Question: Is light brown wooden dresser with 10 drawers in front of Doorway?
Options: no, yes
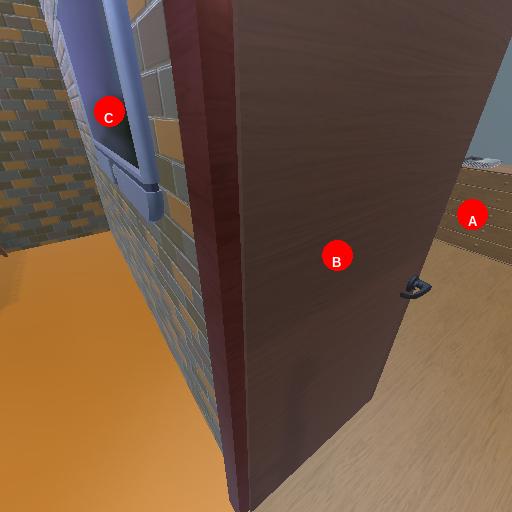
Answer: no